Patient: sex F, age 59
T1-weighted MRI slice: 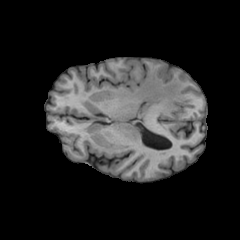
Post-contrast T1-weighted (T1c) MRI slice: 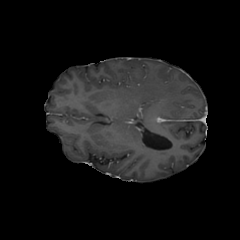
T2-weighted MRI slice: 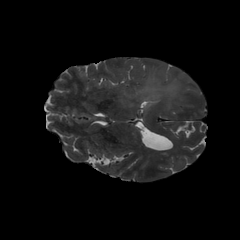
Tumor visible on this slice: yes
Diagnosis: Glioblastoma, IDH-wildtype
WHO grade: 4